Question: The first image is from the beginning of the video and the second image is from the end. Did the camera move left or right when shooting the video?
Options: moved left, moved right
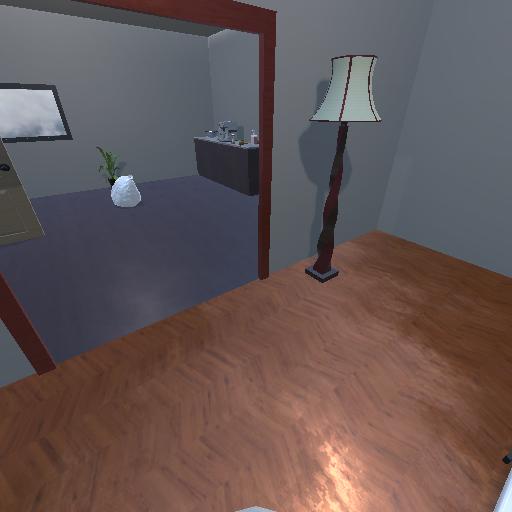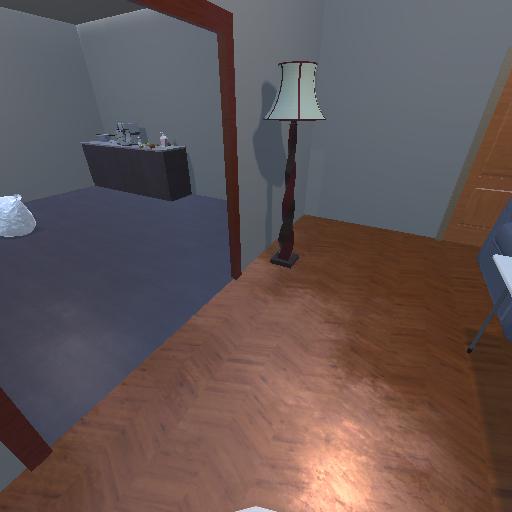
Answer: moved left